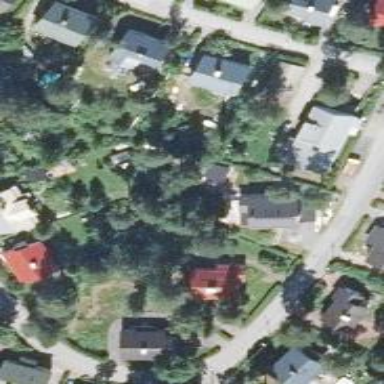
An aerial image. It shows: Residential area.